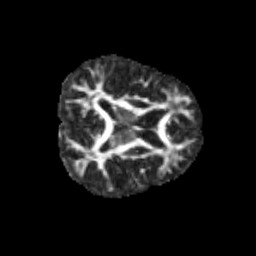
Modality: FA
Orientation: axial
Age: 9
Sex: male
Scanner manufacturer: siemens
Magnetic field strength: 3 T
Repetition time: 3.8 s
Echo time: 0.07 s